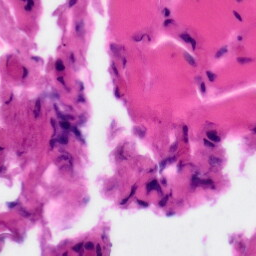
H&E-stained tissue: Tonsil